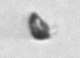
Label: detritus_transparent